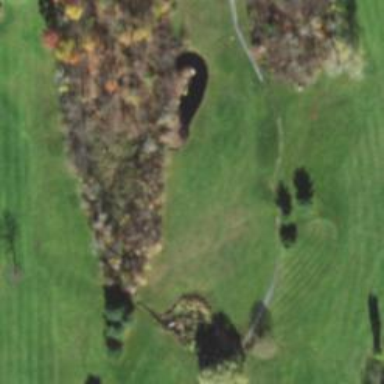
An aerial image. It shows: View of golf hole.